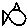
Label: fish